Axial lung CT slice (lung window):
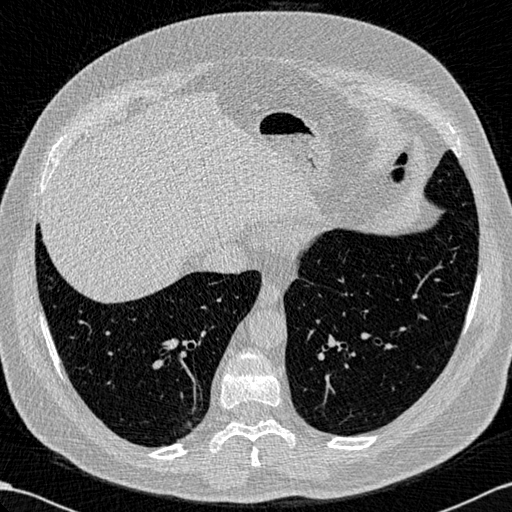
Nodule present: no